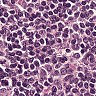
Metastatic tissue present: no